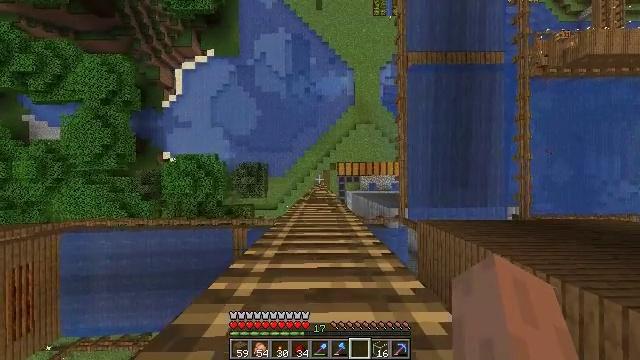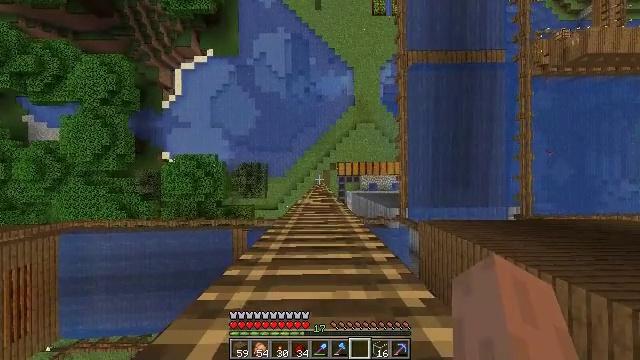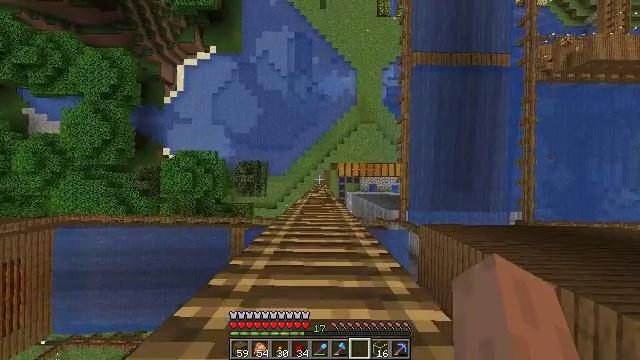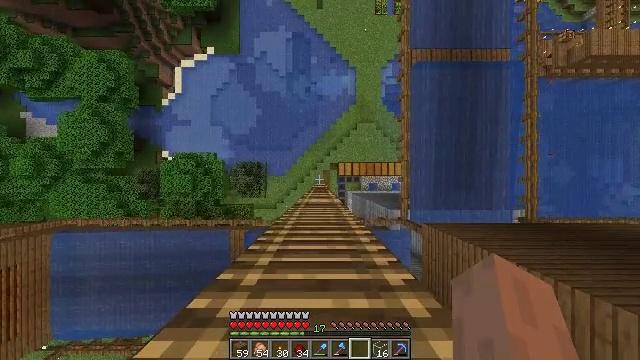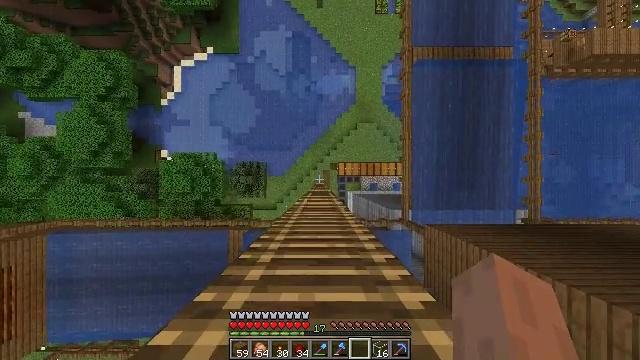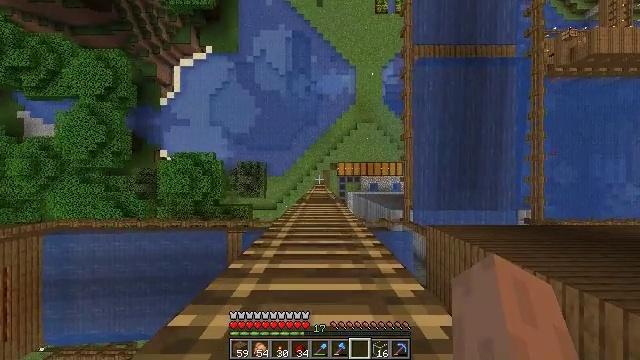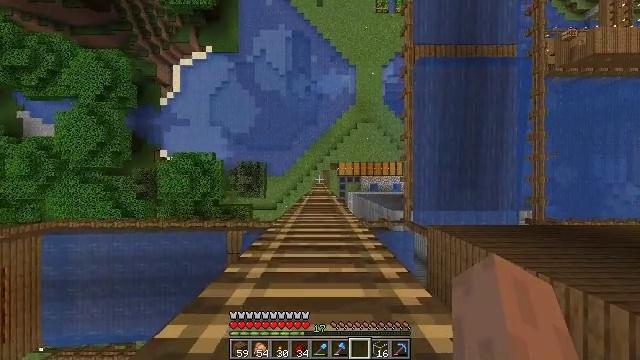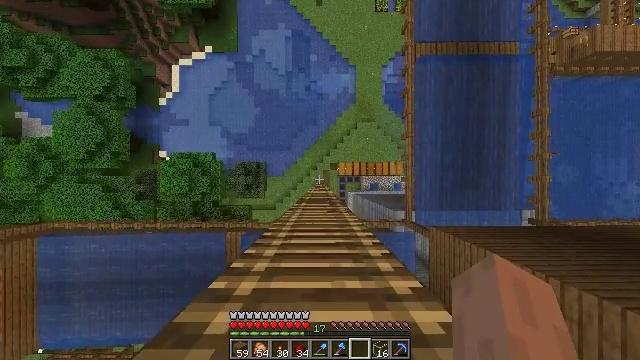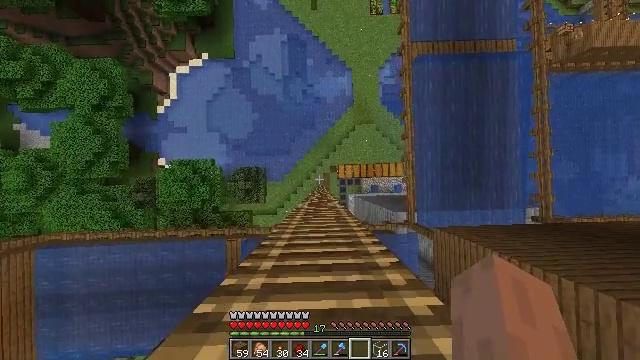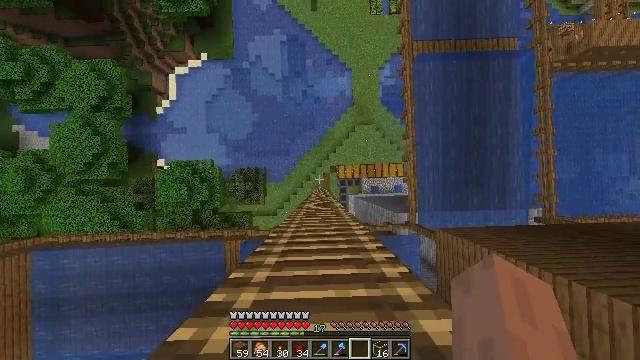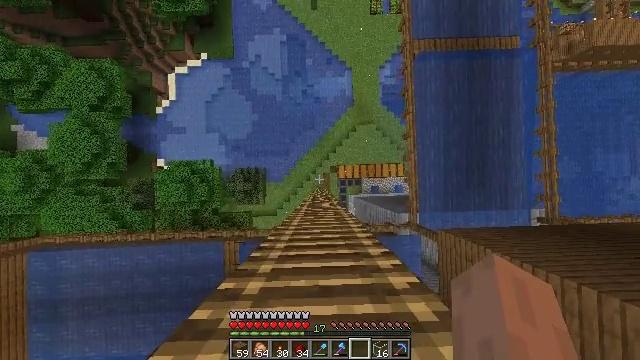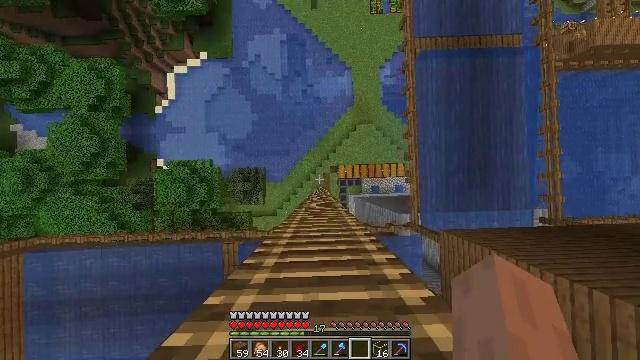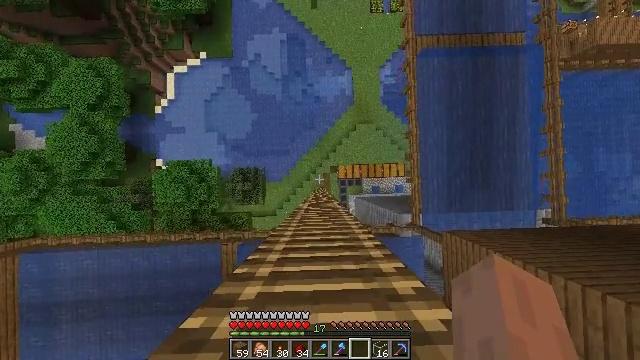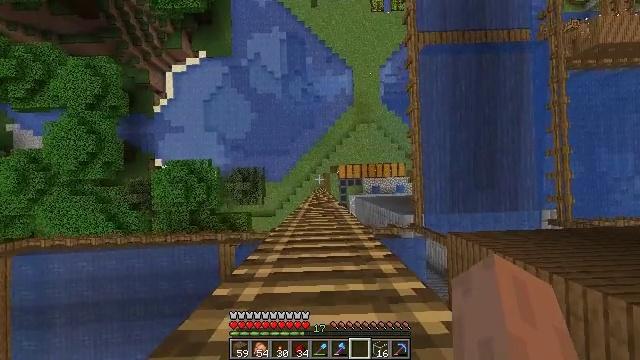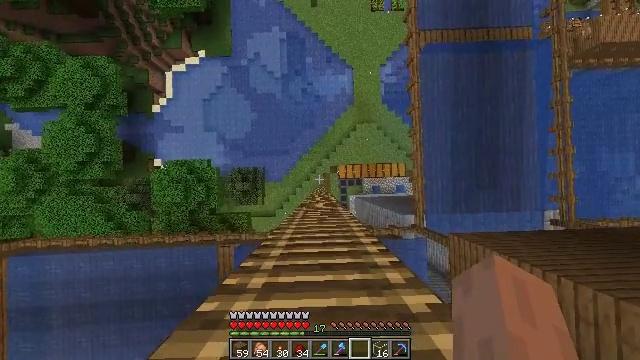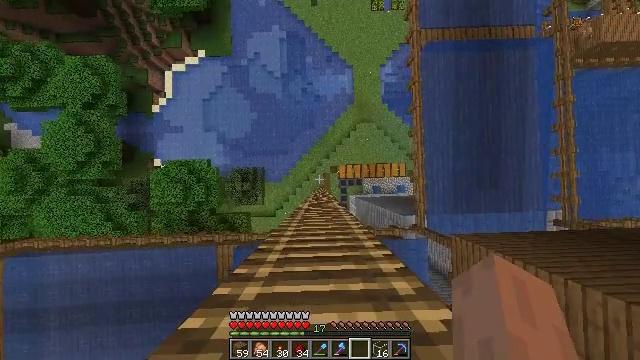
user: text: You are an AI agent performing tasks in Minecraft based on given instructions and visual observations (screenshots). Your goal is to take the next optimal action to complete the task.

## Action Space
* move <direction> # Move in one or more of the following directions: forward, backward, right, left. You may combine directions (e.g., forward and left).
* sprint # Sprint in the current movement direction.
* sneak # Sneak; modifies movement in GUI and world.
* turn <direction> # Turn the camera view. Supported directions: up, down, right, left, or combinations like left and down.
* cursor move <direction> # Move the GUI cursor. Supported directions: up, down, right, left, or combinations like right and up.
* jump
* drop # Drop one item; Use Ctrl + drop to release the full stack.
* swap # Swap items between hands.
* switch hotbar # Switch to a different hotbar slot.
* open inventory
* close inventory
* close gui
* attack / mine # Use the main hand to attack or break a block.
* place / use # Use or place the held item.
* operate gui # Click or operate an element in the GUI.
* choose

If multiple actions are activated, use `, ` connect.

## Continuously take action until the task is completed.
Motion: motion action
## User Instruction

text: Craft a brown bed using wool and a crafting table.
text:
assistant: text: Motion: no_op
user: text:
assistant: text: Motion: turn left and down
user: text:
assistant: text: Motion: no_op
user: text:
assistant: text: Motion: no_op
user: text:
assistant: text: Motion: no_op
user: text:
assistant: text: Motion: no_op
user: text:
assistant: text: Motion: no_op
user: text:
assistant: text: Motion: turn right
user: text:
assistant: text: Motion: no_op
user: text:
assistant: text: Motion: no_op
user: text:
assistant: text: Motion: no_op
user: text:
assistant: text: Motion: no_op
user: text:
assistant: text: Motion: no_op
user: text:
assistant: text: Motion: no_op
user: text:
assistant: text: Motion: no_op
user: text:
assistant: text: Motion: no_op
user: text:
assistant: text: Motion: no_op
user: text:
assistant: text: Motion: no_op
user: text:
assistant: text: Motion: no_op
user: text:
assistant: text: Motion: no_op
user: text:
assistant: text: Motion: no_op
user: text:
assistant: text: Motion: no_op
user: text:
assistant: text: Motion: no_op
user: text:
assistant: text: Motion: no_op
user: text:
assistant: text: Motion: no_op
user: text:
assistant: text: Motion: no_op
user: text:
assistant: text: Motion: no_op
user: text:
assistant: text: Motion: no_op
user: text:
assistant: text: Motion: no_op
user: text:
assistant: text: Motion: no_op